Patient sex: M
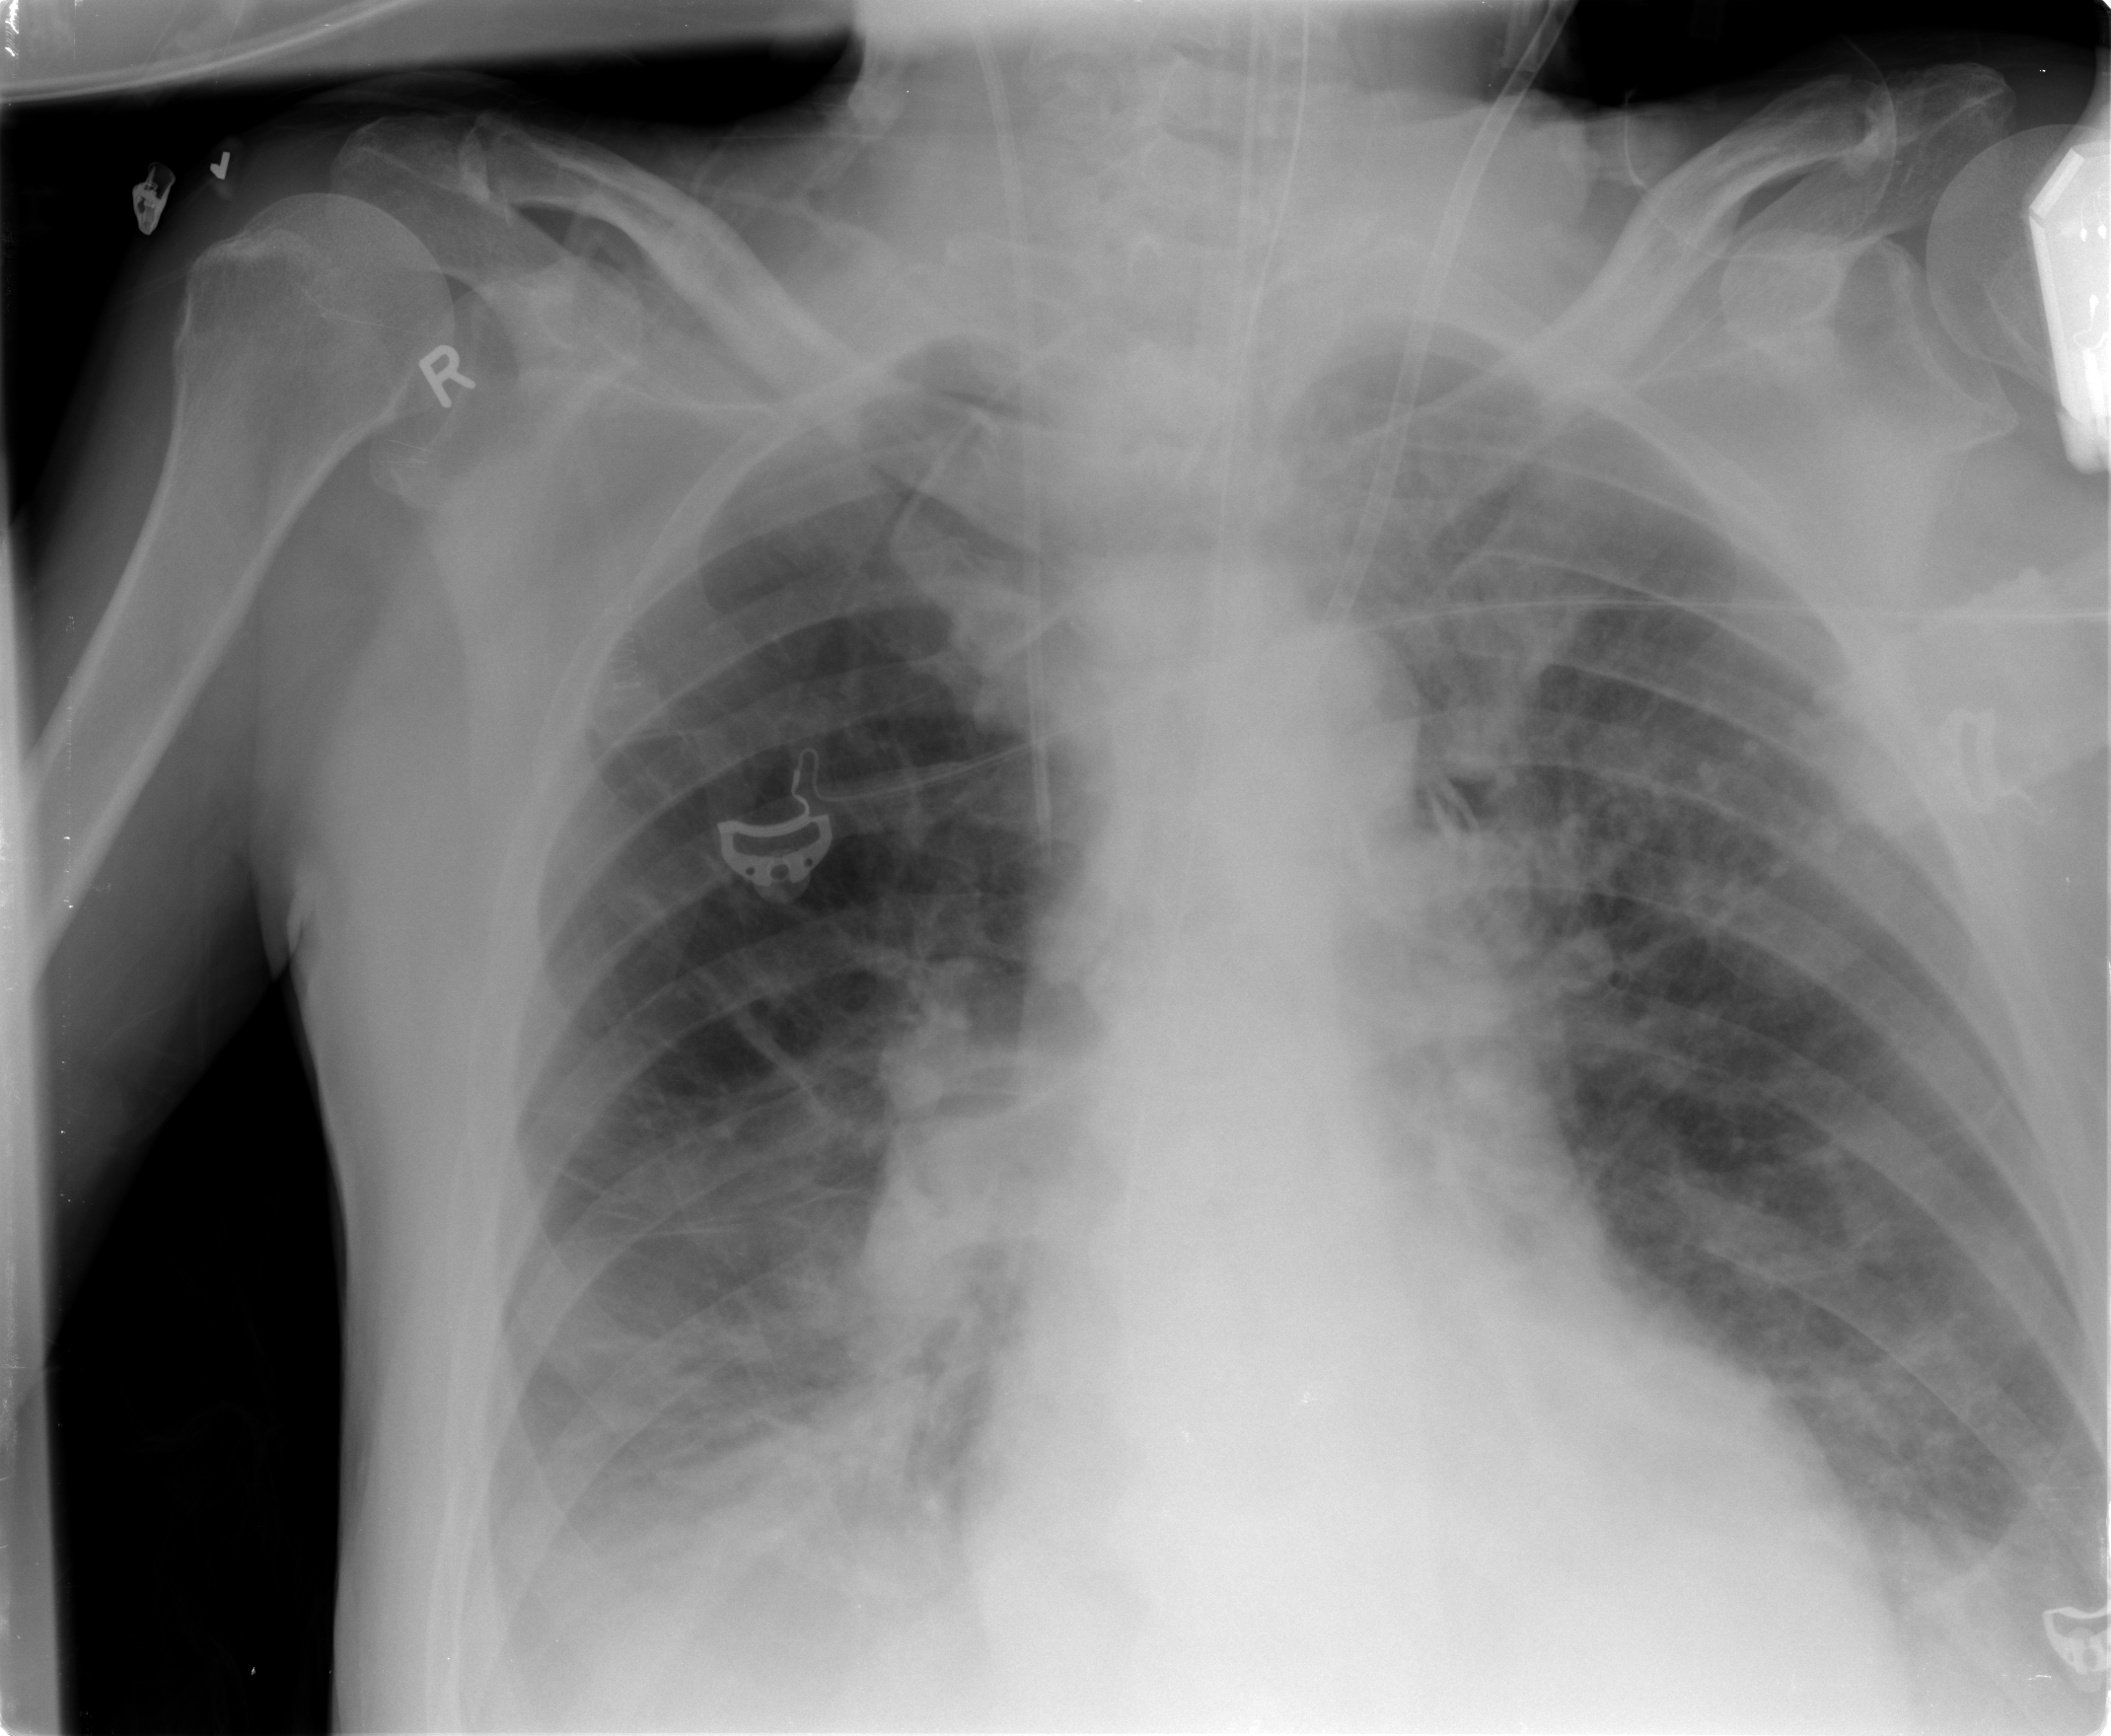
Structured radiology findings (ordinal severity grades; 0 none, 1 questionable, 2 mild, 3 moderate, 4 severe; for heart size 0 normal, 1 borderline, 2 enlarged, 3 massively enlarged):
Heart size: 1
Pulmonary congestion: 2
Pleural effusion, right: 2
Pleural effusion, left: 2
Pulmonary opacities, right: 2
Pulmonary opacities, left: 2
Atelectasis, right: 2
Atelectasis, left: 2